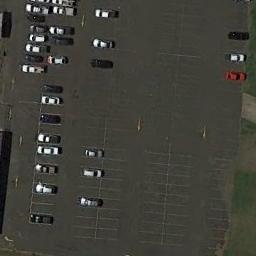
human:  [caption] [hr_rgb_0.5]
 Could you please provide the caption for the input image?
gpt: There are some cars on the parking lot .

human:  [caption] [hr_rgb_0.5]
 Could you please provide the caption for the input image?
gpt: There are many different colors and styles of cars in the parking lot .

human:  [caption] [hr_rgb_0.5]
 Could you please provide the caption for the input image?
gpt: The parking lot has some parked cars but lots of parking spaces are still empty .

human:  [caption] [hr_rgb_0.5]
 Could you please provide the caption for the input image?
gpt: Four rows of cars were parked in the open space in front of the building .

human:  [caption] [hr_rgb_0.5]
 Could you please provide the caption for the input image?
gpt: There are some cars and many empty space on the parking lot .